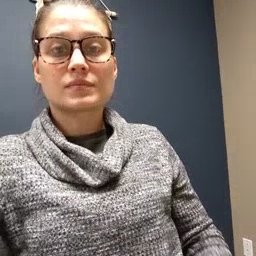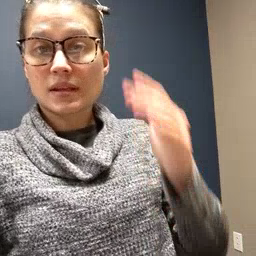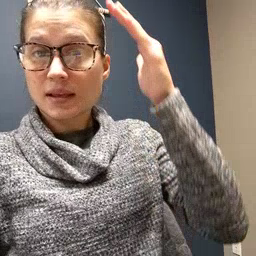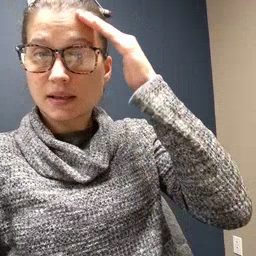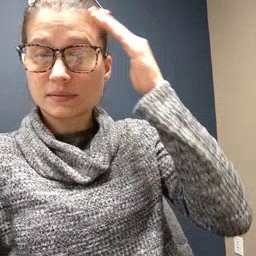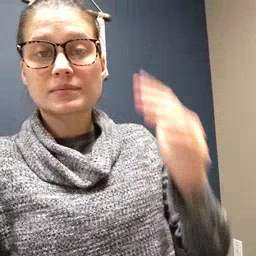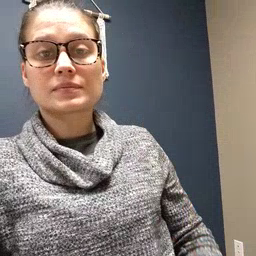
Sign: hat